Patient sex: F
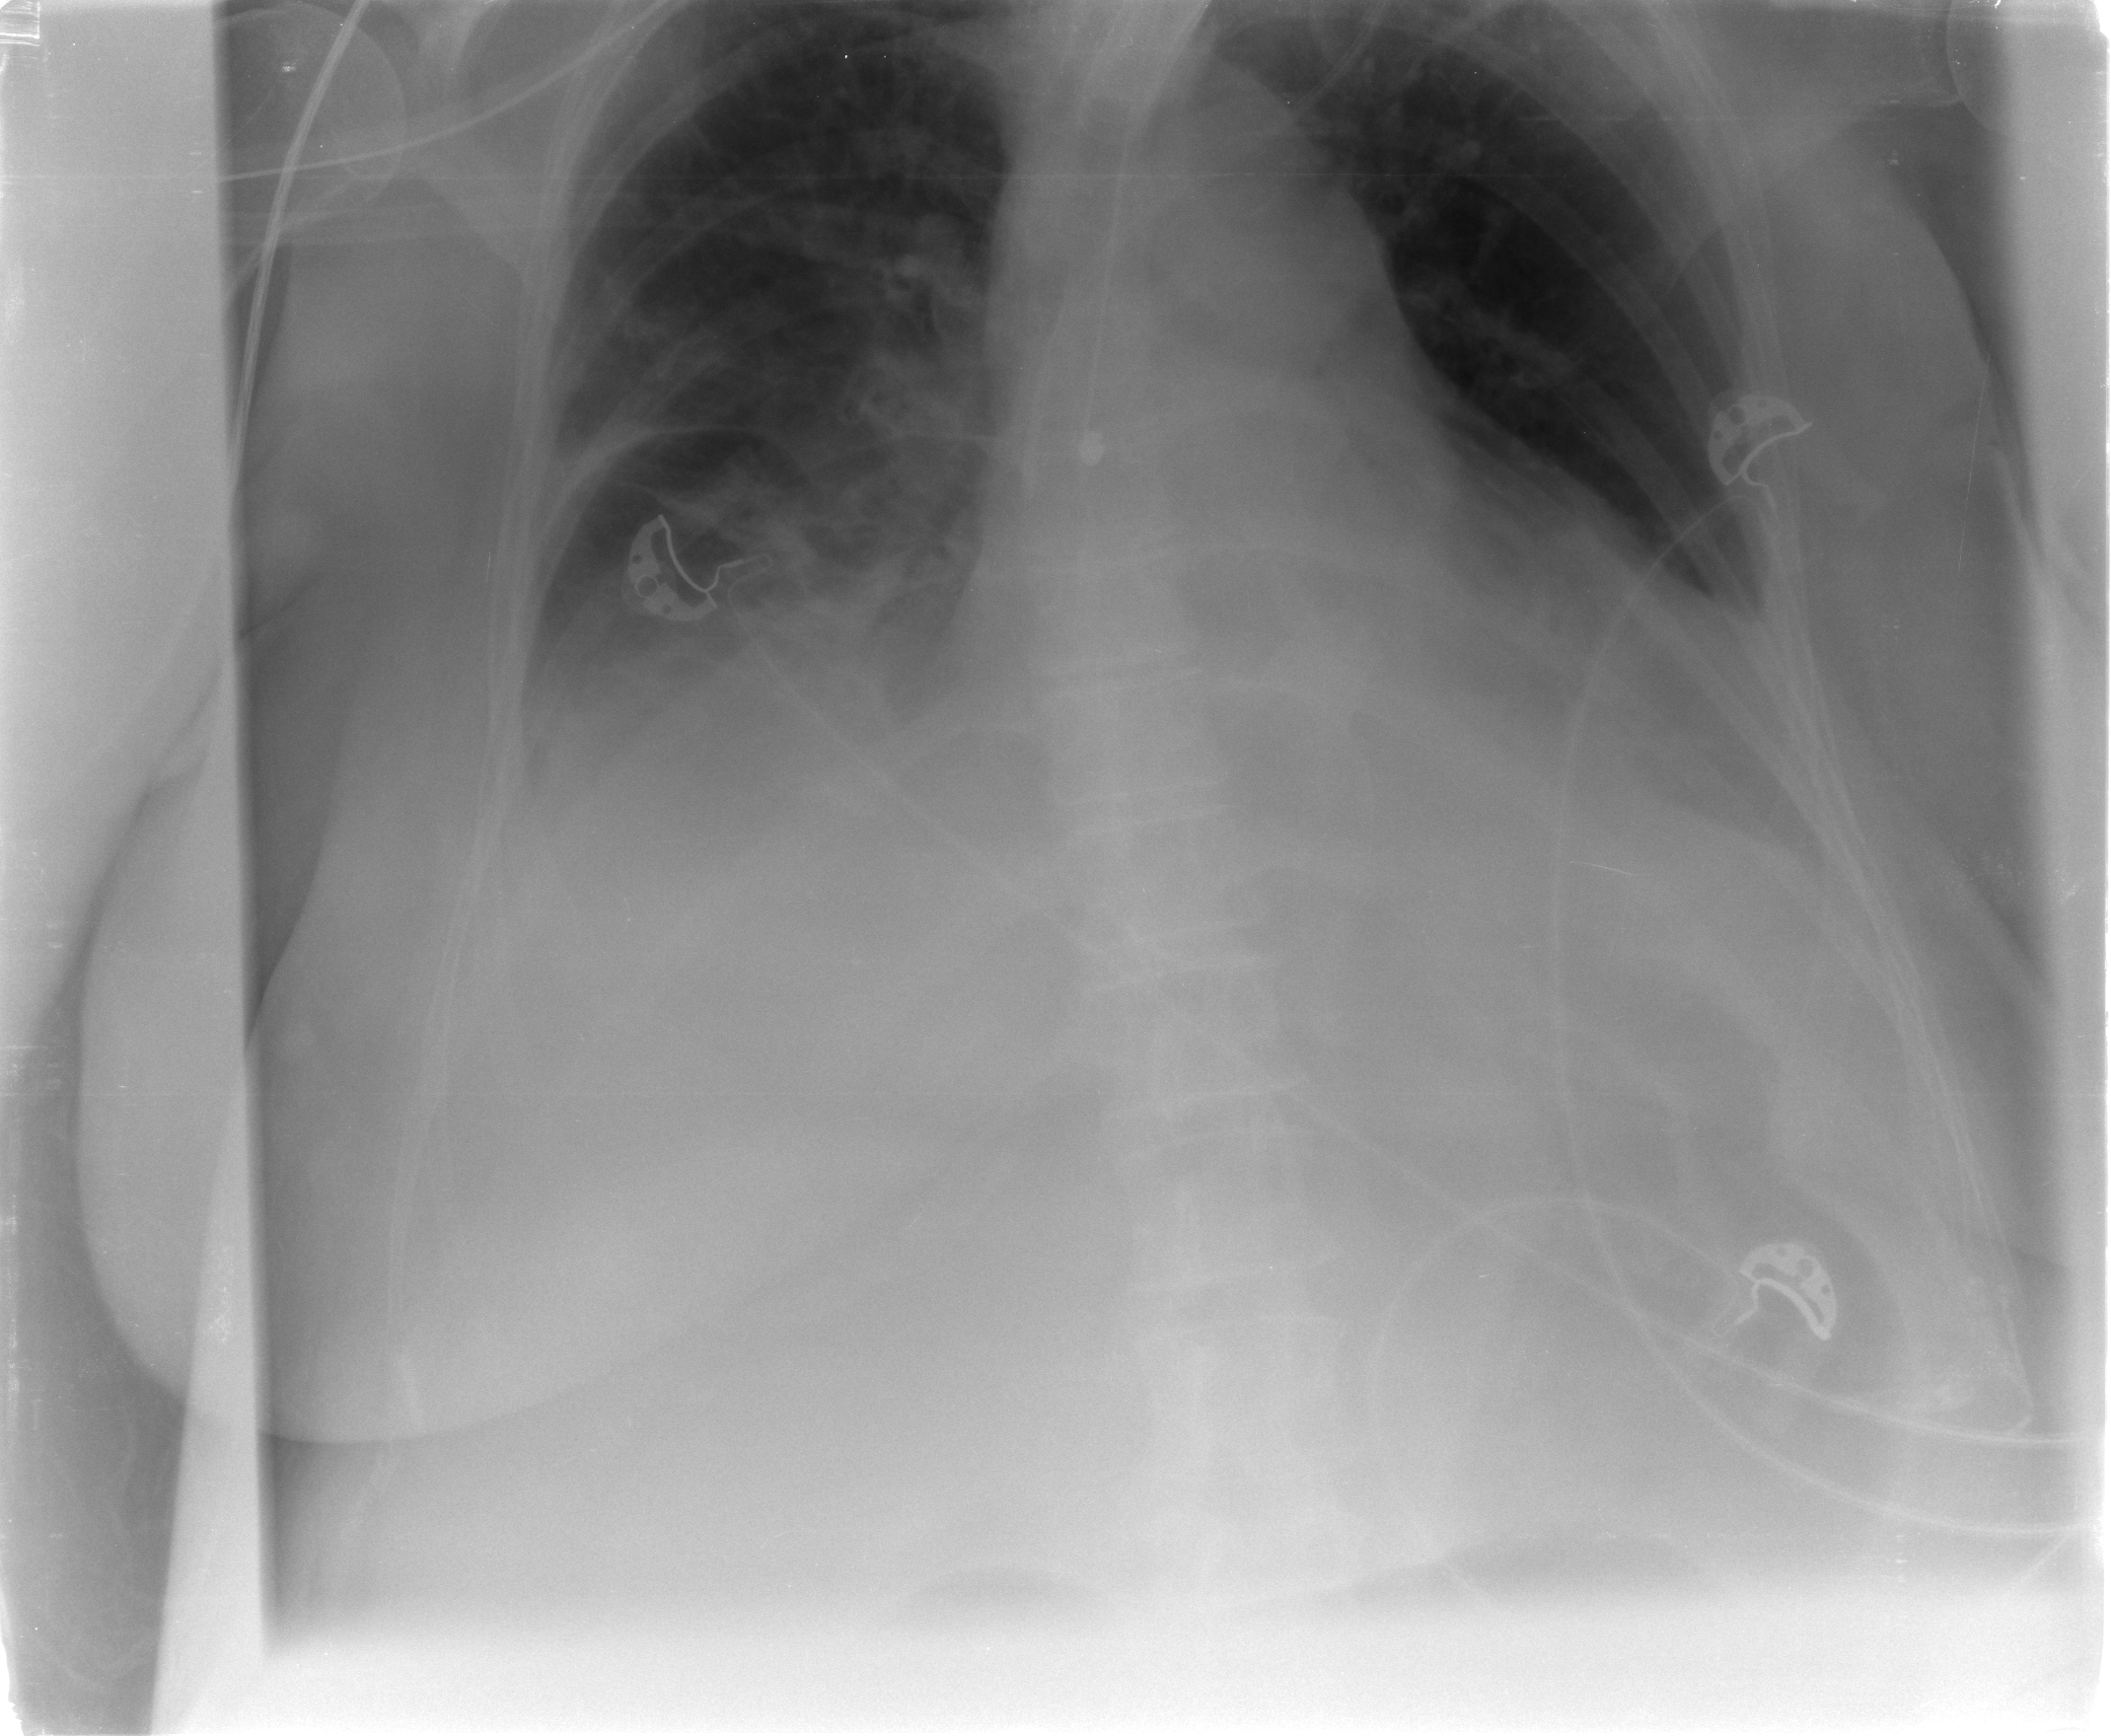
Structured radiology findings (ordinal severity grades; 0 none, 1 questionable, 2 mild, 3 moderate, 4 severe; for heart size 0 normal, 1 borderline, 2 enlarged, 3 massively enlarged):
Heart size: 1
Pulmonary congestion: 2
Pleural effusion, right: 2
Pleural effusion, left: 1
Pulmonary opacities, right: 2
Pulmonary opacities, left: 1
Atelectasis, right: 2
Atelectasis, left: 1